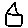
Label: house